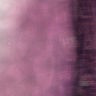
Metastatic tissue present: no